Interaction volume radius: 5 \u00c5
Interaction volume height: 45 \u00c5
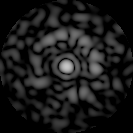
Disorder parameter: 0.8526